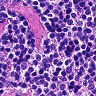
Metastatic tissue present: no